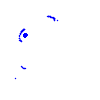
Particle: pion